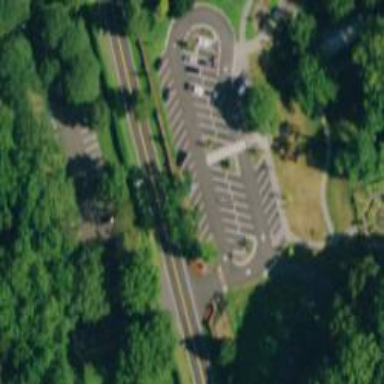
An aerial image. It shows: Parking area designated for customers.